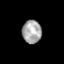
Tissue: skin
Cell type: Epithelial cells
Senescence score: 0.2618
Nuclear area (px): 435
Mean DAPI intensity: 166.501